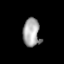
Tissue: lung
Cell type: Epithelial cells
Senescence score: 0.193
Nuclear area (px): 479
Mean DAPI intensity: 163.248